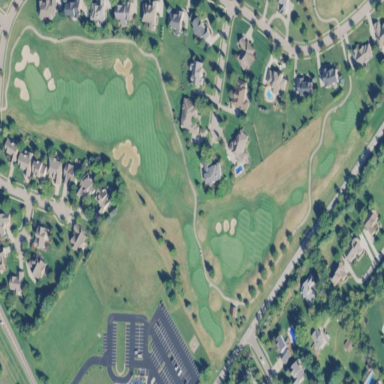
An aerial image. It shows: Golf course surrounded by greenery.